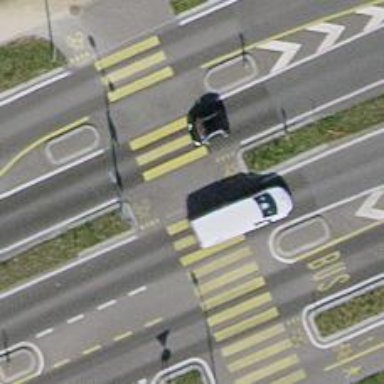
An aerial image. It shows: Cycleway with traffic-calming table. The cycleway has crossing.